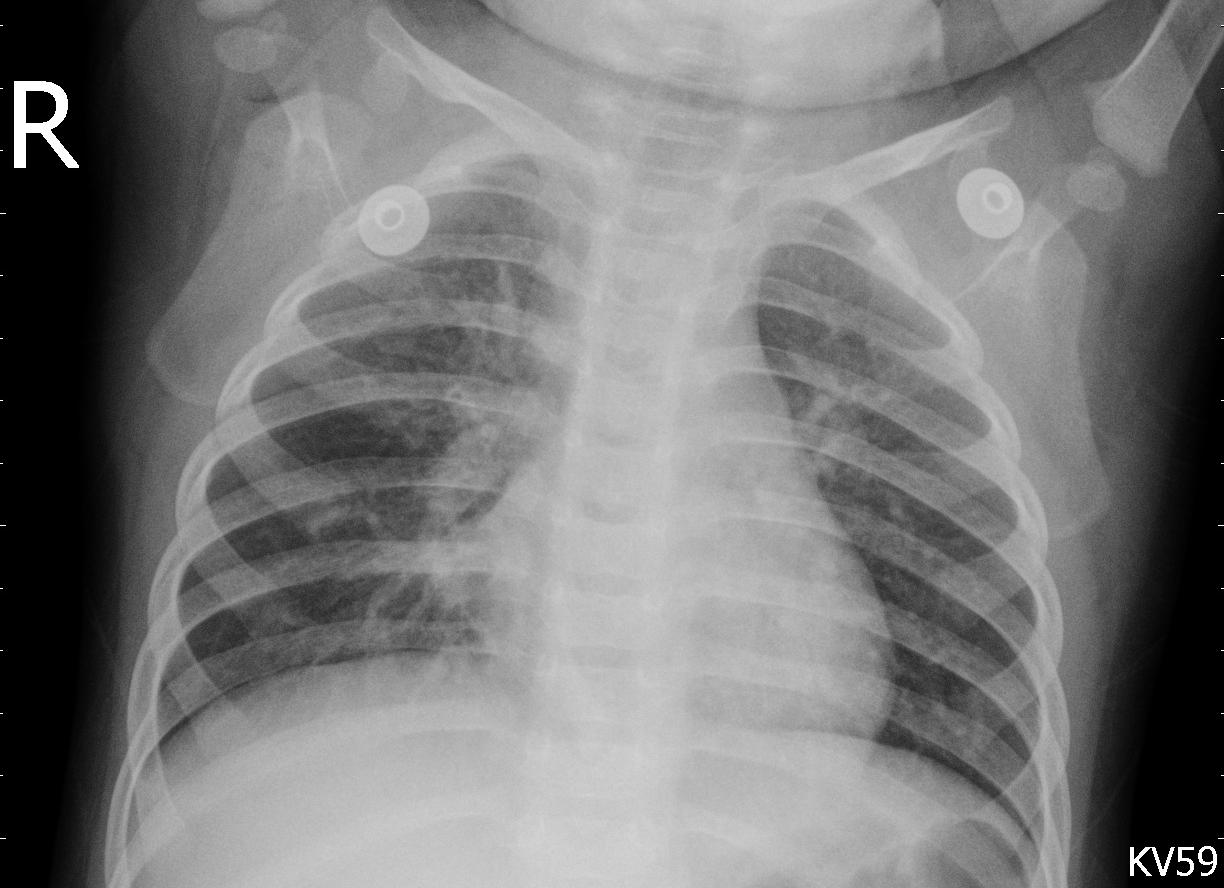
Diagnosis: PNEUMONIA